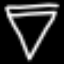
Label: diamond